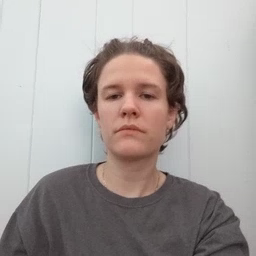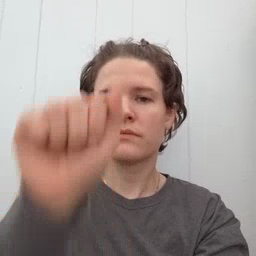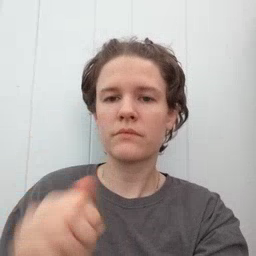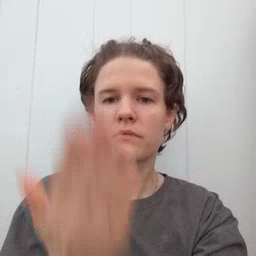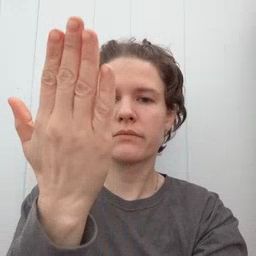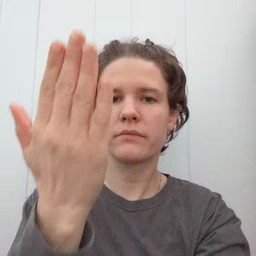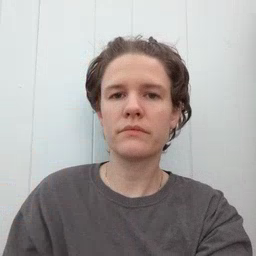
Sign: mitten